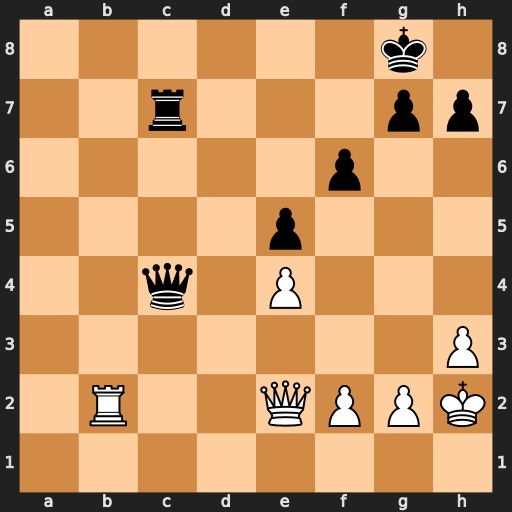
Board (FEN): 6k1/2r3pp/5p2/4p3/2q1P3/7P/1R2QPPK/8
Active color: w
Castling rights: -
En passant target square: -
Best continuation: Rb8+ Kf7 Qh5+